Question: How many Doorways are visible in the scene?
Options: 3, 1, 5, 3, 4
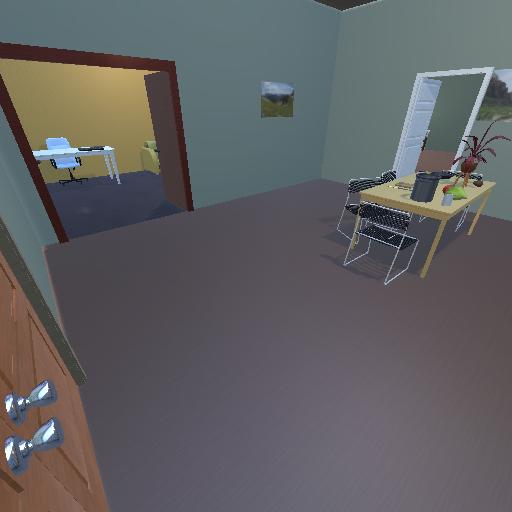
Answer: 3